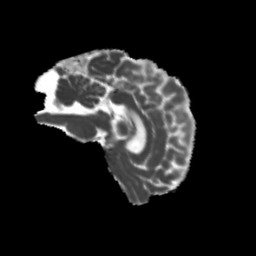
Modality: MD
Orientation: sagittal
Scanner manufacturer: siemens
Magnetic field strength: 3 T
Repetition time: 4 s
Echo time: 0.0594 s